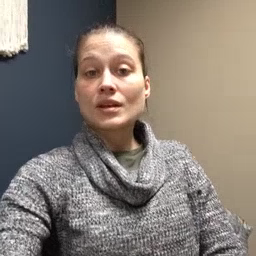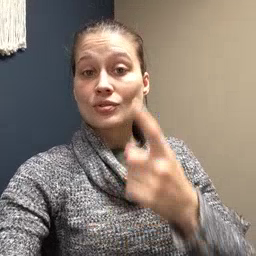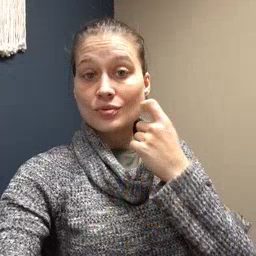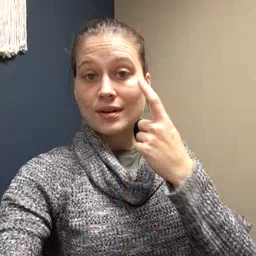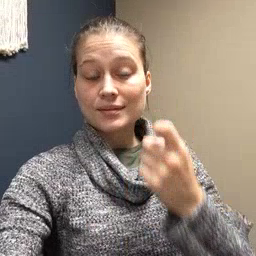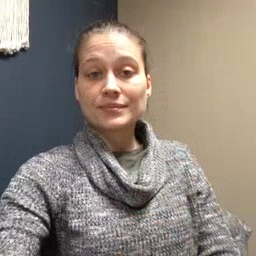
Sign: cry